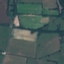
Label: Pasture